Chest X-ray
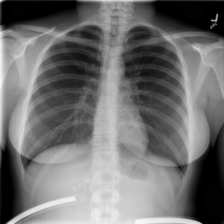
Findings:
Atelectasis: negative
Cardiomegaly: negative
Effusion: negative
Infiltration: negative
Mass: negative
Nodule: negative
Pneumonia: negative
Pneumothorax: negative
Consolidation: negative
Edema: negative
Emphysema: negative
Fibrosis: negative
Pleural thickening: negative
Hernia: negative